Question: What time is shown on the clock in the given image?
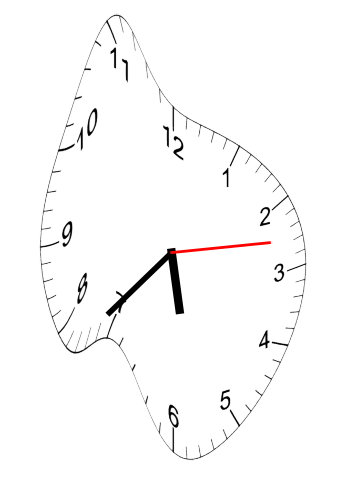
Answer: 05:37:13